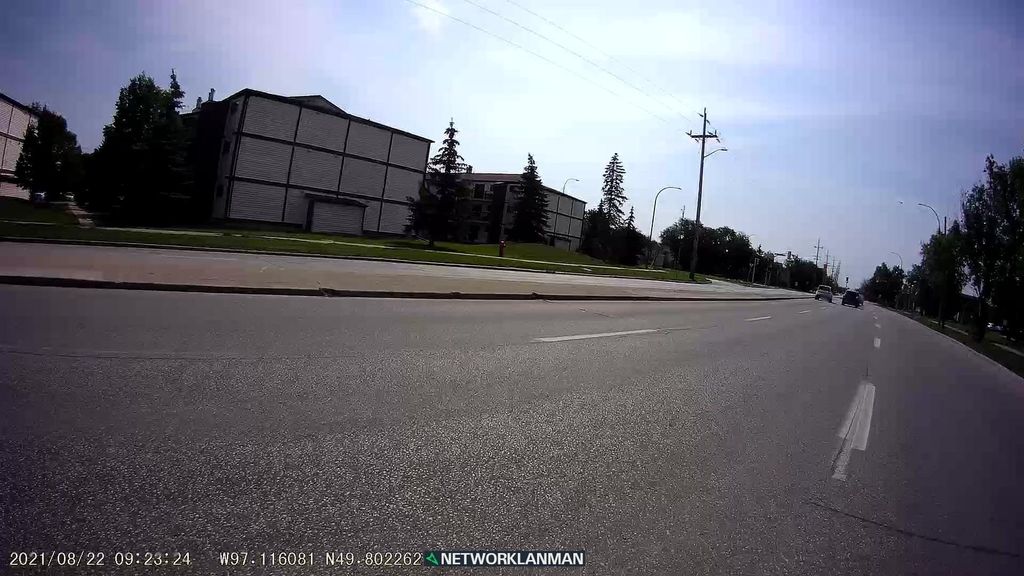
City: winnipeg